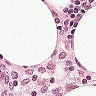
Metastatic tissue present: no